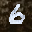
Label: 6